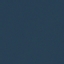
Land use / land cover: SeaLake